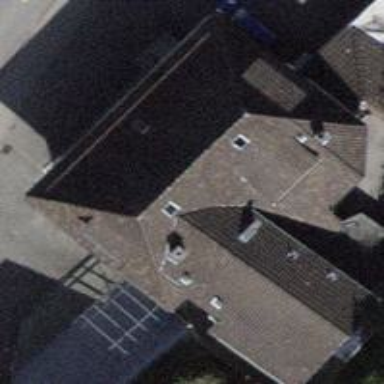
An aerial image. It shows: Restaurant.